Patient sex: M
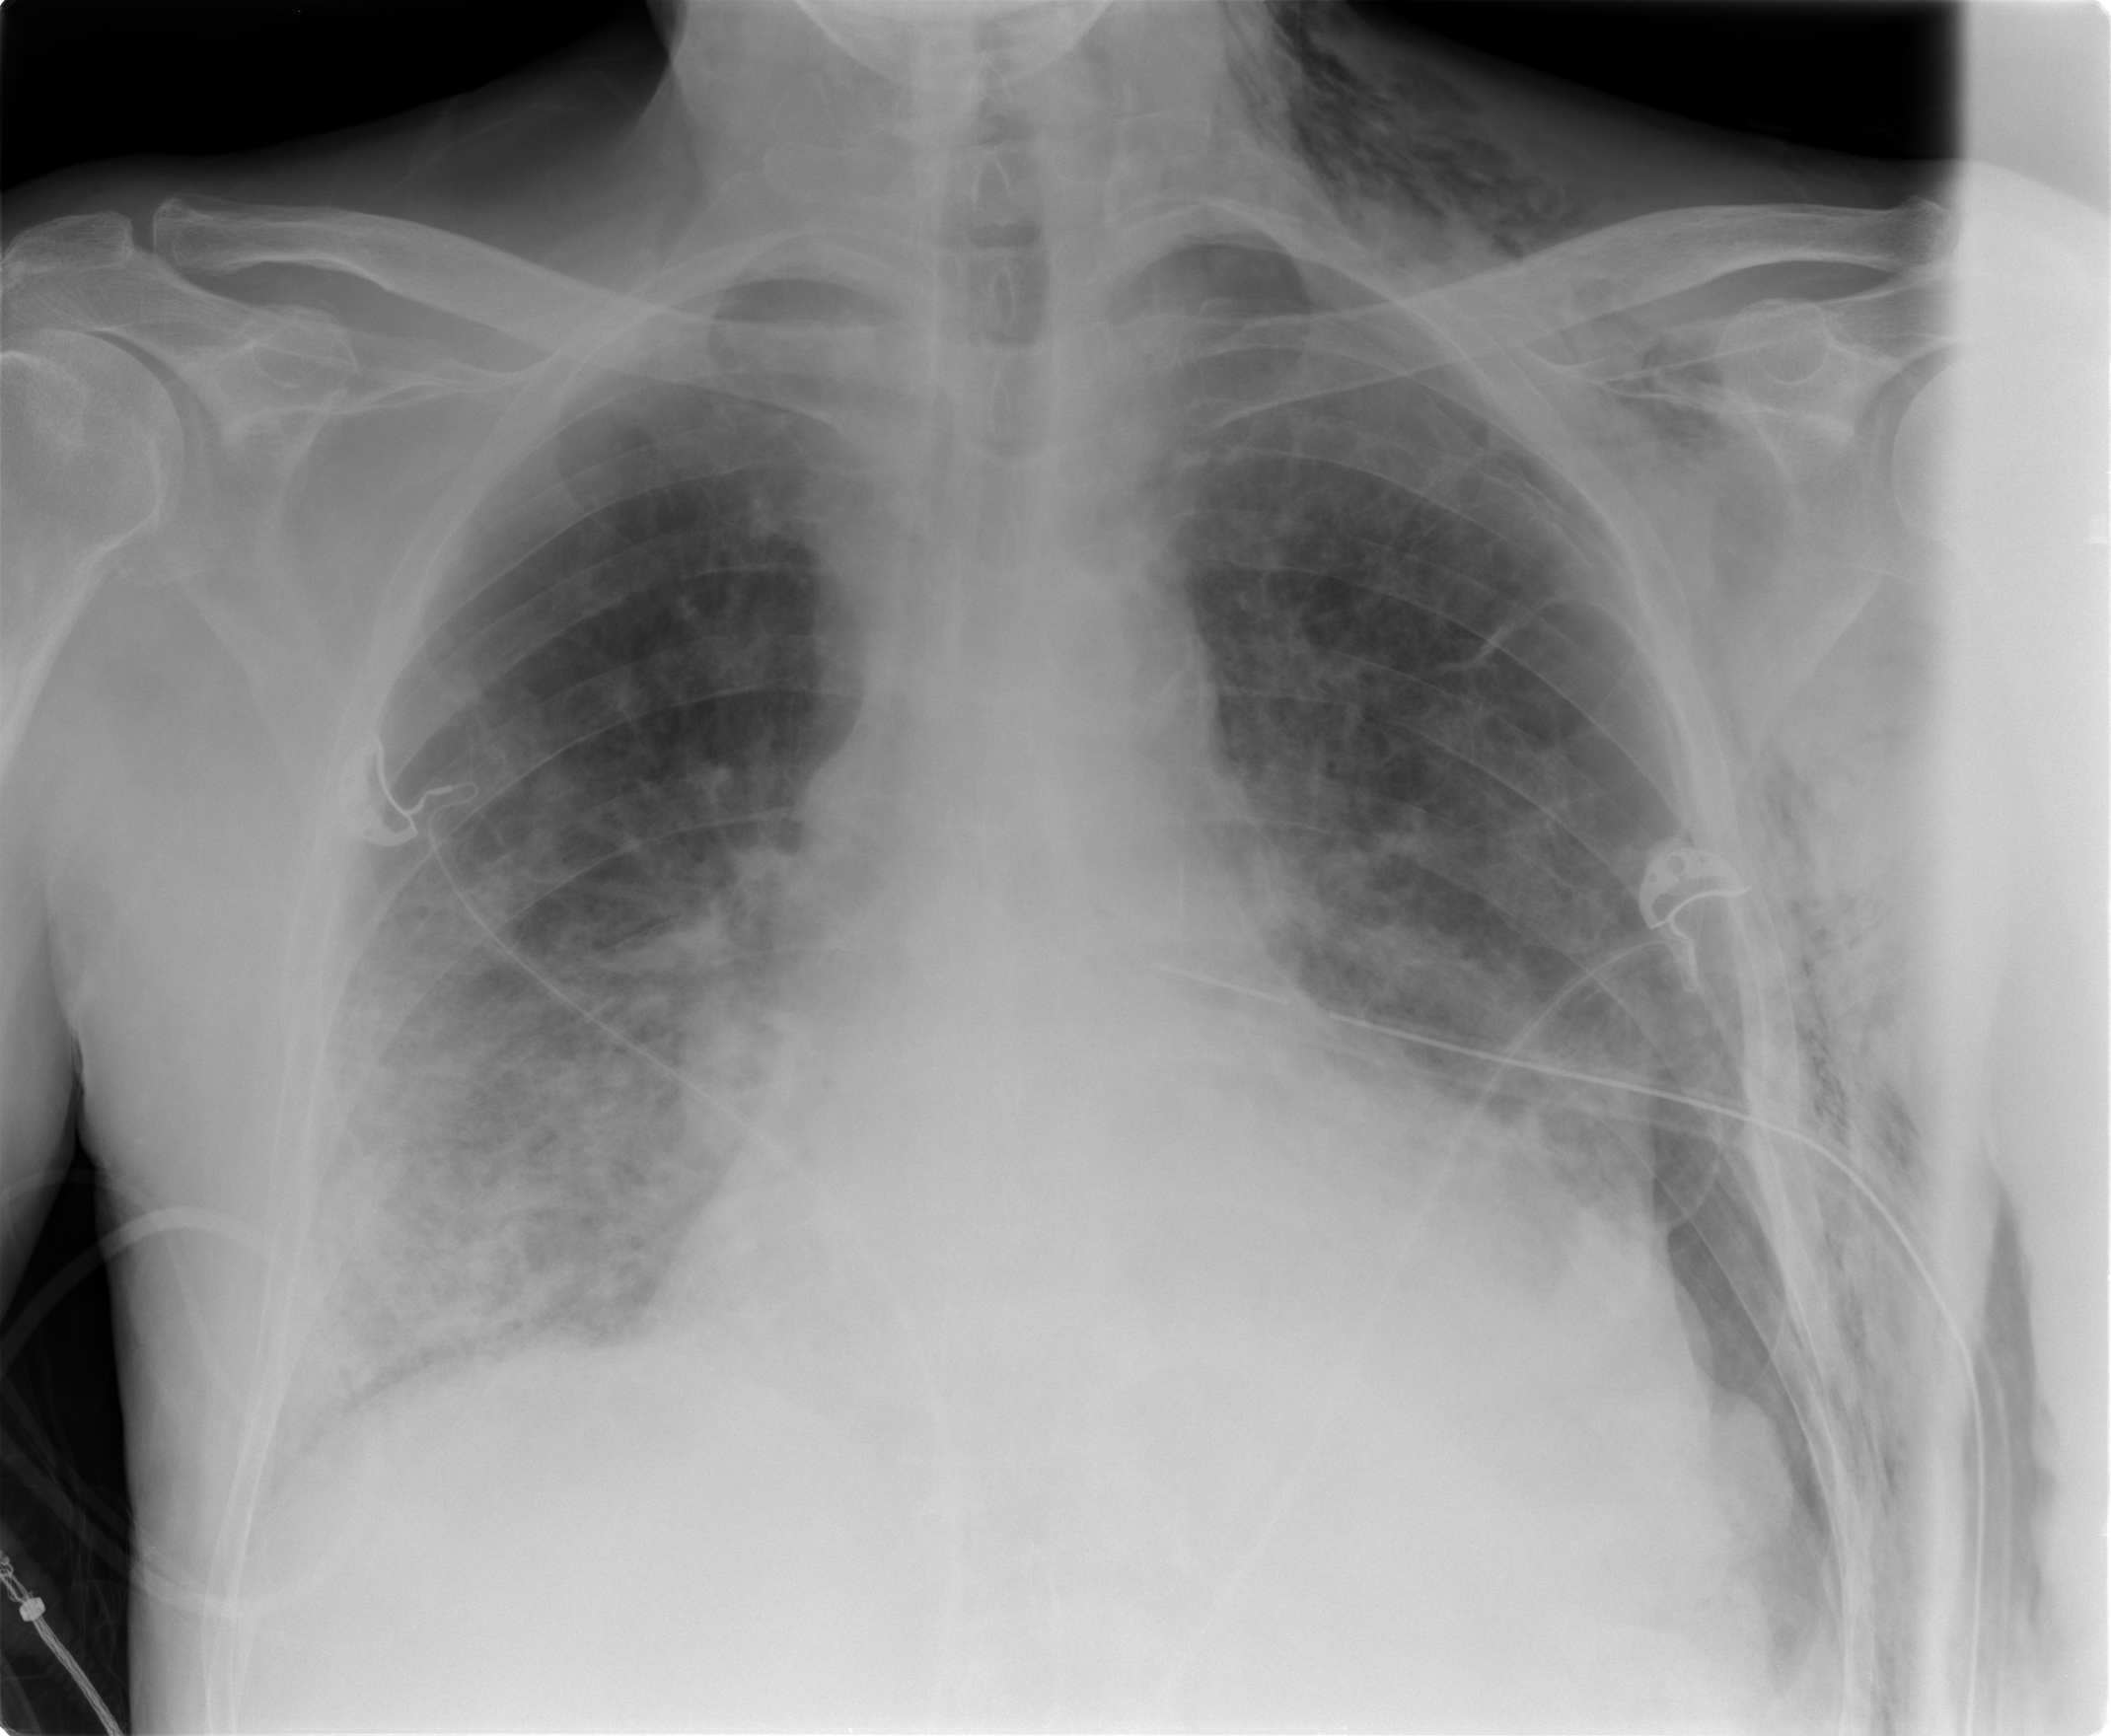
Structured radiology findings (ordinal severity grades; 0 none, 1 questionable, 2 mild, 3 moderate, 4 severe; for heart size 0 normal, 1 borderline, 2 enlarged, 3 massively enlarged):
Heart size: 2
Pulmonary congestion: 2
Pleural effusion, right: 1
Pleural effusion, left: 1
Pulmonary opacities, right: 3
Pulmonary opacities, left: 2
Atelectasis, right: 2
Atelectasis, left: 2